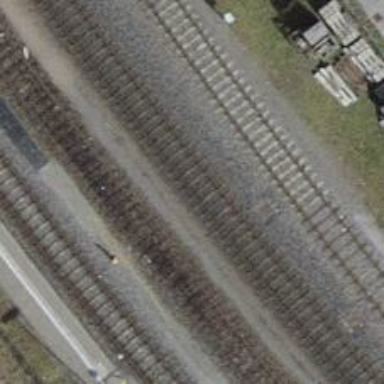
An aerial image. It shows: Single rail track for railway.